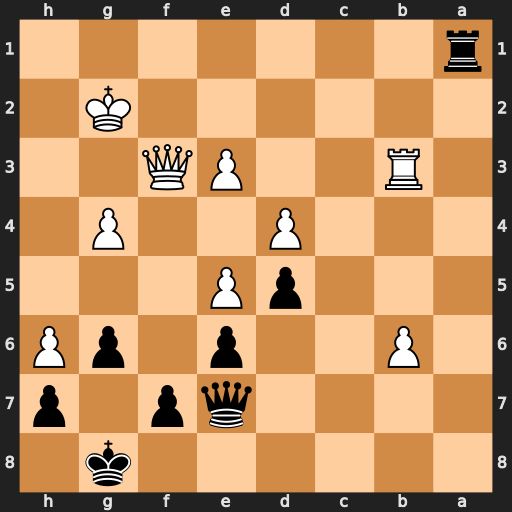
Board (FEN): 6k1/4qp1p/1P2p1pP/3pP3/3P2P1/1R2PQ2/6K1/r7
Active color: b
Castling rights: -
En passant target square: -
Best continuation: Qh4 Rb2 Rh1 Qg3 Rg1+ Kxg1 Qxg3+